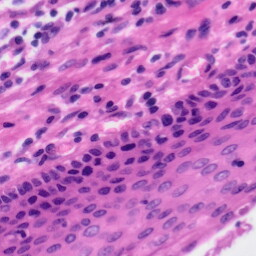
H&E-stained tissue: Tonsil